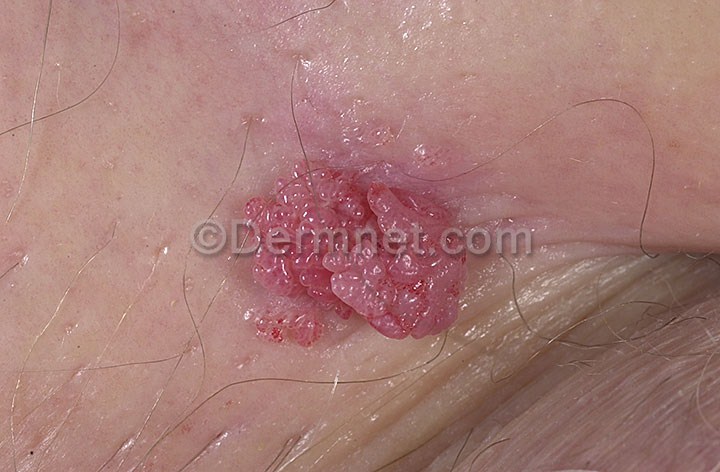
Disease: Herpes HPV and other STDs Photos